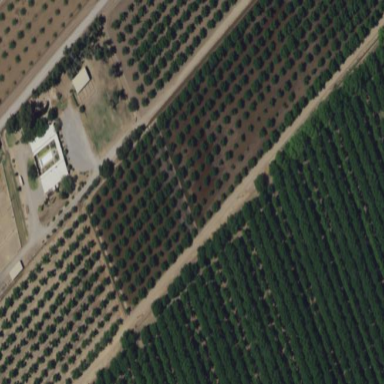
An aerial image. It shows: Orchard.